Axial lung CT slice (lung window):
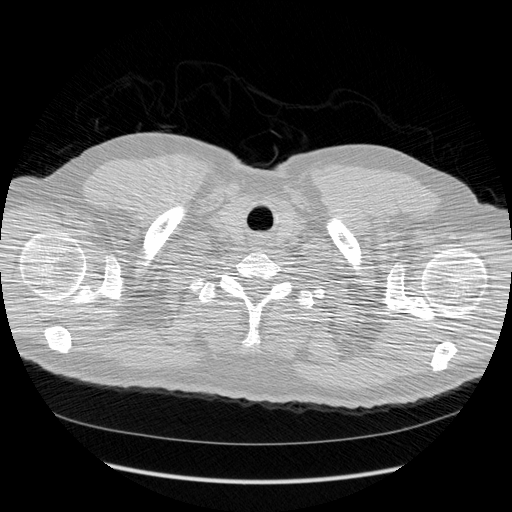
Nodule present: no